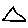
Label: triangle